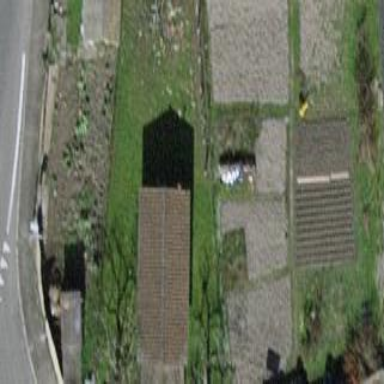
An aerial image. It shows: Allotments area.